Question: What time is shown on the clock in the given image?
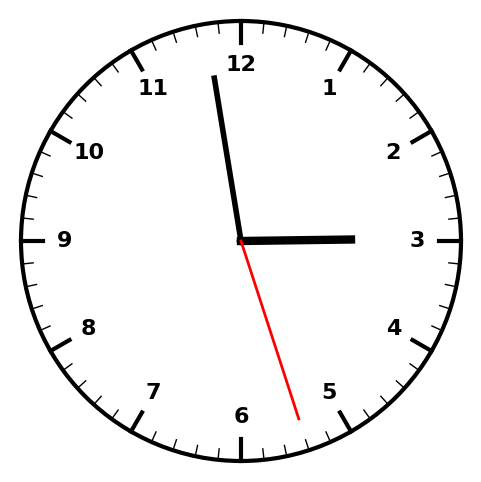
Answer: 02:58:27